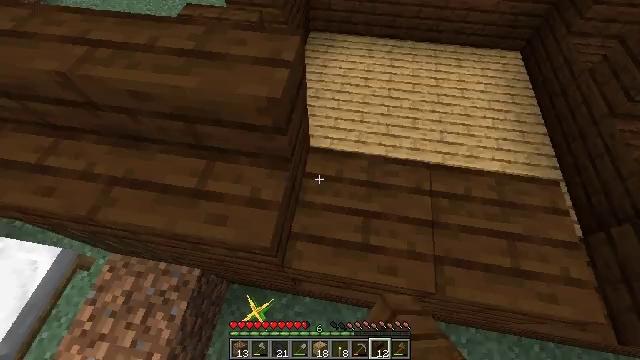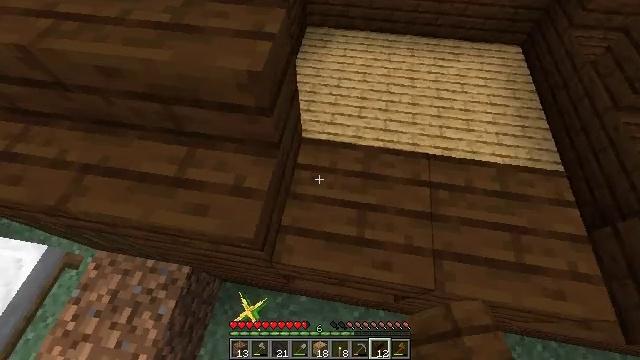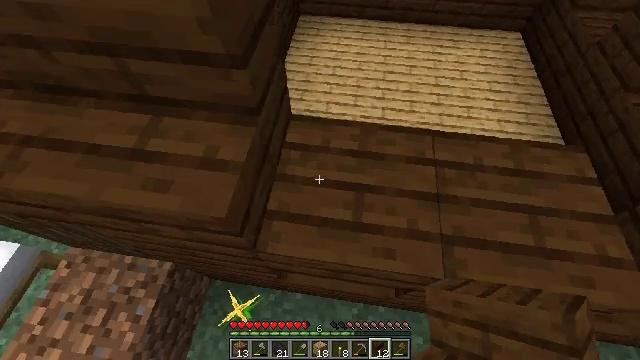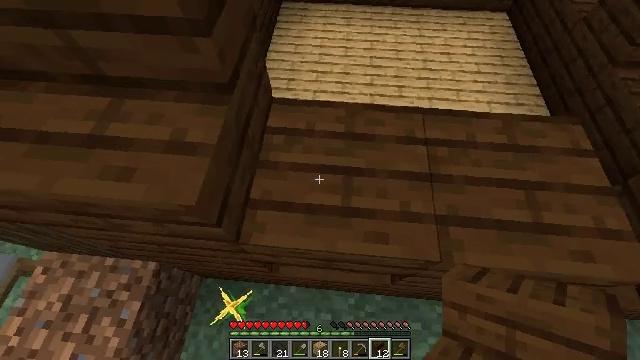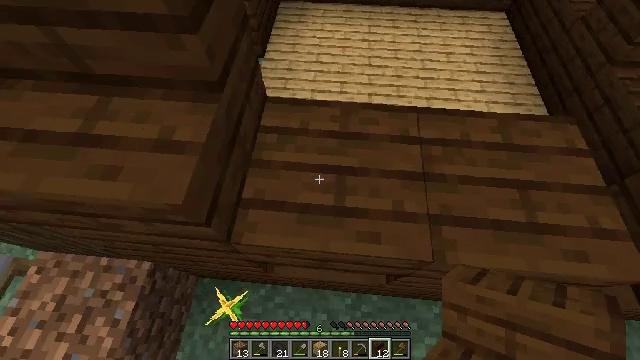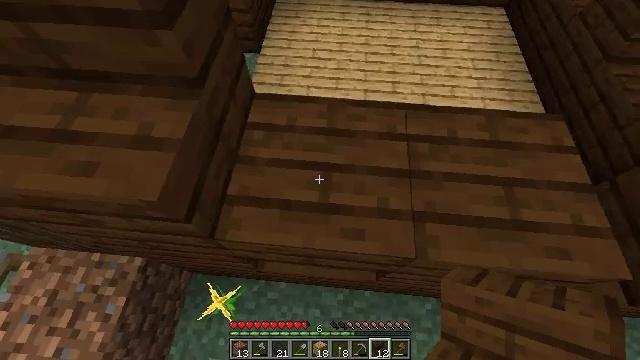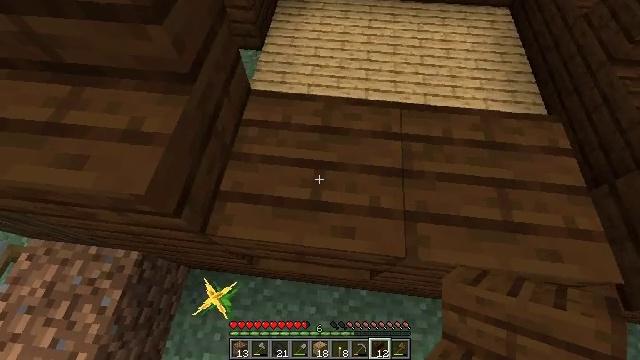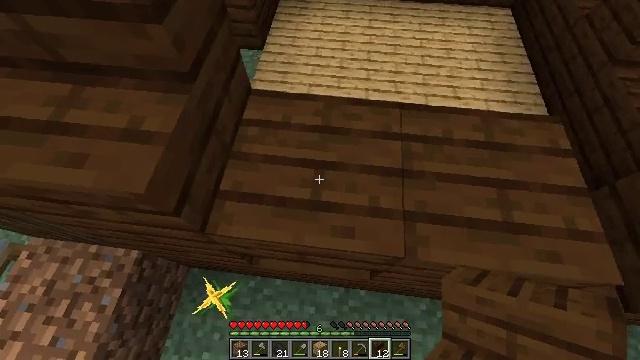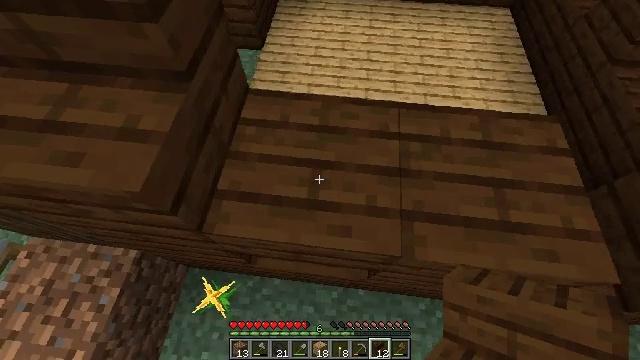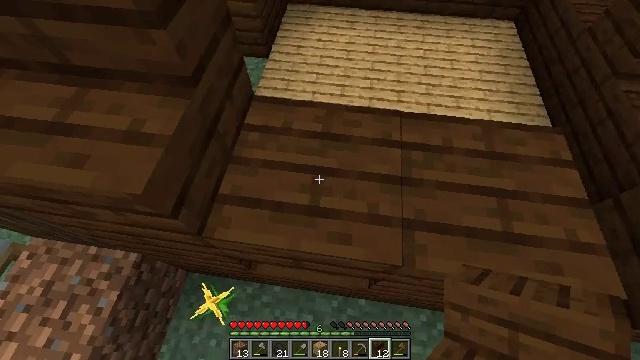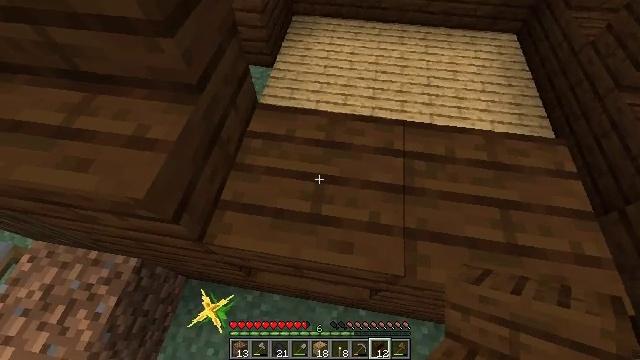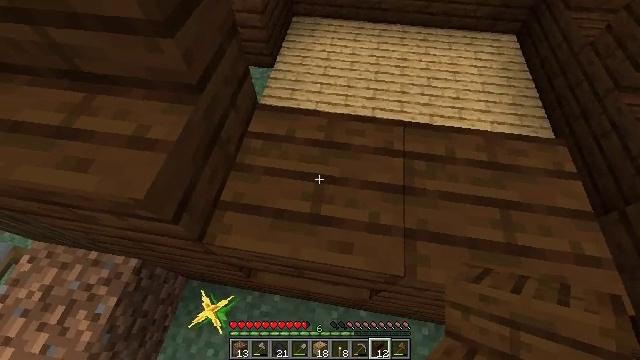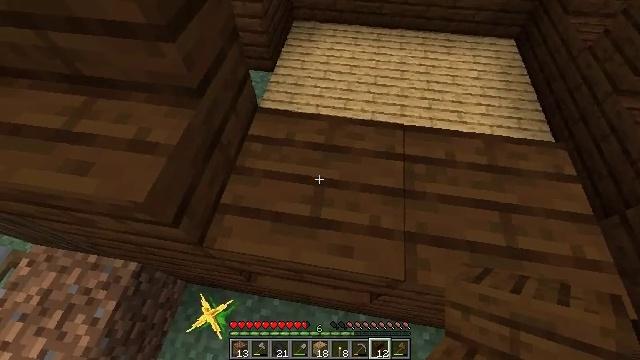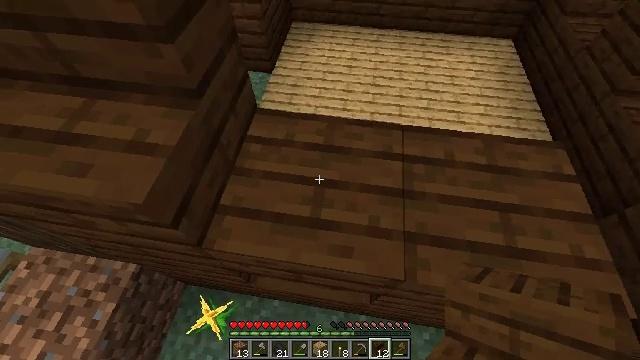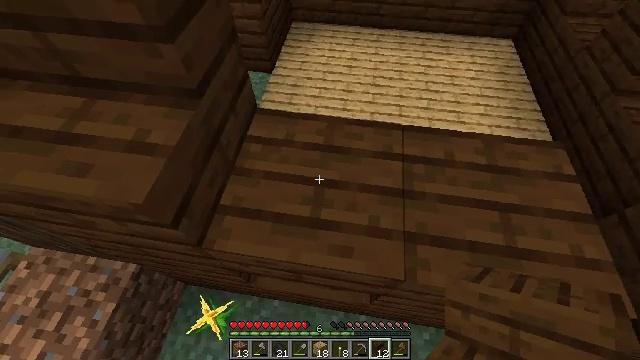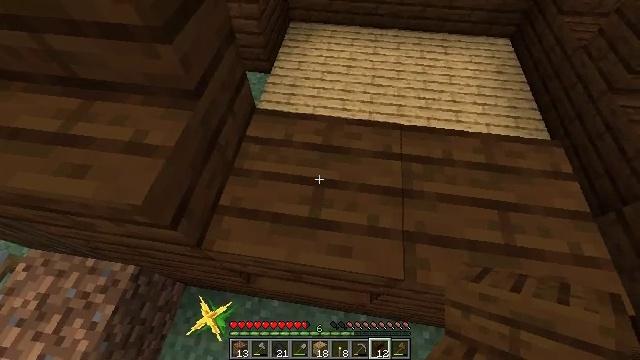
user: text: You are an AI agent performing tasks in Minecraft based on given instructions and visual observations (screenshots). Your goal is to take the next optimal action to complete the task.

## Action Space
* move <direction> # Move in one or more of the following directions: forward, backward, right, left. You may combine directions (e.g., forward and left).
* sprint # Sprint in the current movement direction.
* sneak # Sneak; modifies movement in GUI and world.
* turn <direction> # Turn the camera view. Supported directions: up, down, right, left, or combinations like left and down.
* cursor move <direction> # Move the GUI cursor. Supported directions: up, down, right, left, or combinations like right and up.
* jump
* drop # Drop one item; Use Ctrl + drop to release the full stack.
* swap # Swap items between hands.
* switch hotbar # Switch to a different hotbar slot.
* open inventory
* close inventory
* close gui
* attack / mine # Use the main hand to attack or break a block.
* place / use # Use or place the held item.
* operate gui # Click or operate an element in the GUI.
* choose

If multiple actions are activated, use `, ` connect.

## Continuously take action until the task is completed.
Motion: motion action
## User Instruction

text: Collect the dark oak stairs by mining.
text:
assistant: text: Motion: move right, sneak
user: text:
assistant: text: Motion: move right, sneak, turn right
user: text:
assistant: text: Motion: move right, sneak, turn right and down
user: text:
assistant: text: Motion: move right, sneak
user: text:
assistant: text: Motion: move right, sneak
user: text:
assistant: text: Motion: sneak, turn left
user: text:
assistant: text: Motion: sneak
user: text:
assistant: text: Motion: sneak
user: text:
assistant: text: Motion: sneak, turn left and up
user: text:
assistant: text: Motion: sneak, turn left and up
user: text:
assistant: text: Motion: sneak
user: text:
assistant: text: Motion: sneak
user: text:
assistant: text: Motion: sneak
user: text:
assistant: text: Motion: sneak
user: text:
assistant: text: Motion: no_op
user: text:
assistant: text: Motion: move right
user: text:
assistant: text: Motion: move right
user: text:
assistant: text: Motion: move right
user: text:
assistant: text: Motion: move right, turn left
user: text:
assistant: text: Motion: move right, turn left
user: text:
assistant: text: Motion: move right, turn left
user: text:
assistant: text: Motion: move right, turn left
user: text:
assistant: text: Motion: move right, turn left
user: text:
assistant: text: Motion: turn left
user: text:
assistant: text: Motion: turn left
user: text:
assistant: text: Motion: turn left and up
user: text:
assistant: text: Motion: turn left
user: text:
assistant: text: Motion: turn left and up
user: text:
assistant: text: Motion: turn left and up
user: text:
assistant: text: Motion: turn left